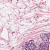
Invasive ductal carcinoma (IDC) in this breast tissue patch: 0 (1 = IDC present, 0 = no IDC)